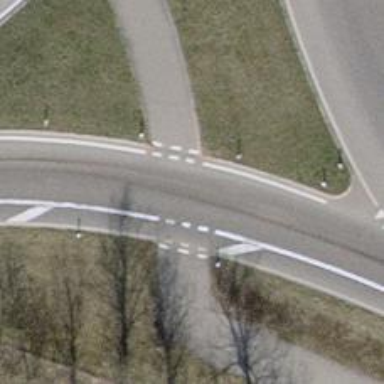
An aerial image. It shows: Secondary road with separate asphalt sidewalk.